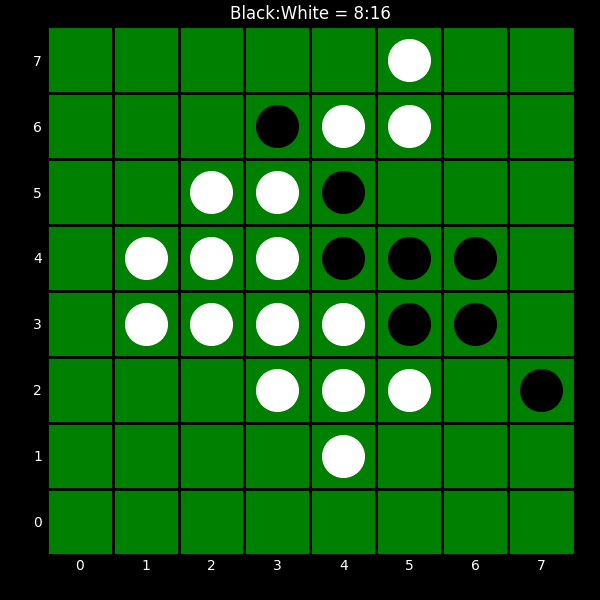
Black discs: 8
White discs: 16